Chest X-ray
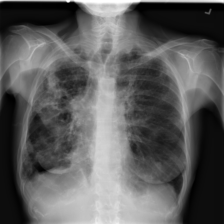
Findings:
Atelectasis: negative
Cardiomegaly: negative
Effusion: negative
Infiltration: negative
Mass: negative
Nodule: negative
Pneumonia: negative
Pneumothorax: negative
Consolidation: negative
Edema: negative
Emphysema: negative
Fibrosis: negative
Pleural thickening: positive
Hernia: negative